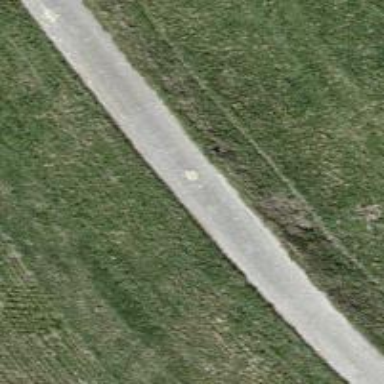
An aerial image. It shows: Paved track with grade 1 tracktype.